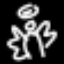
Label: angel